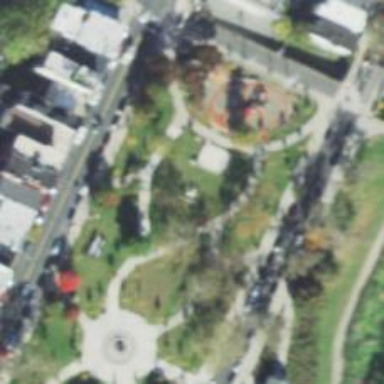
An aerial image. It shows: Historic memorial.